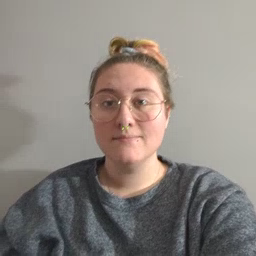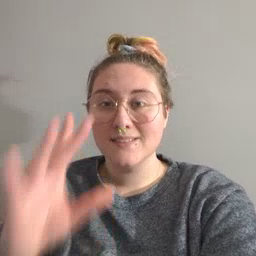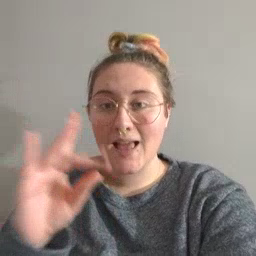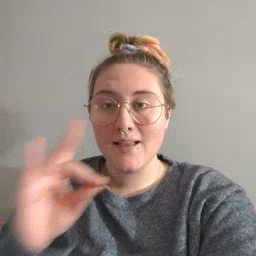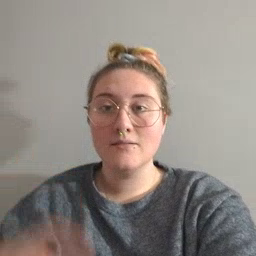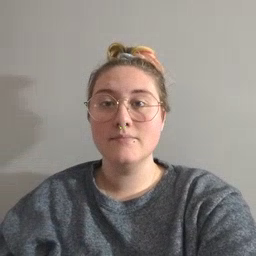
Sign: say